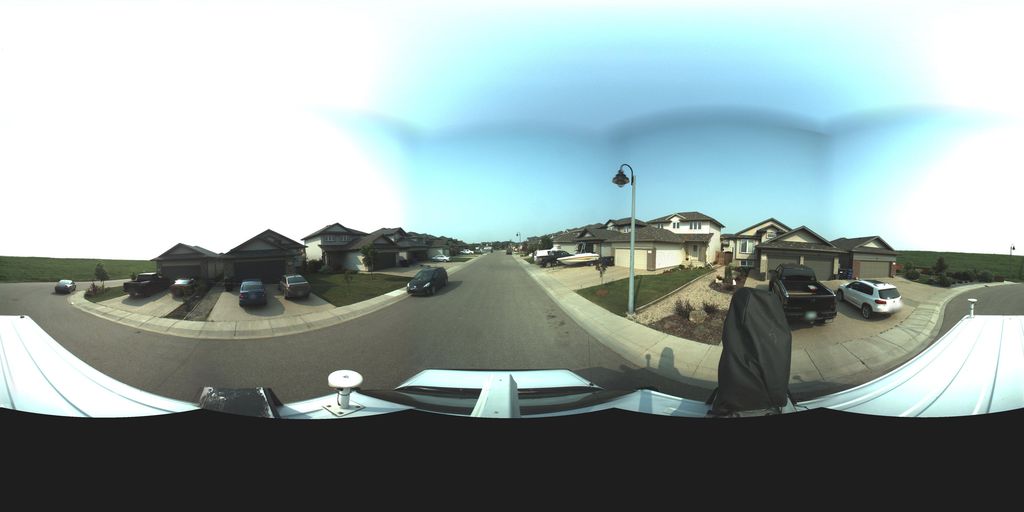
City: saskatoon